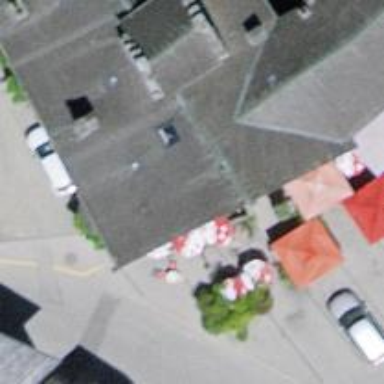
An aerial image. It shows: Restaurant.